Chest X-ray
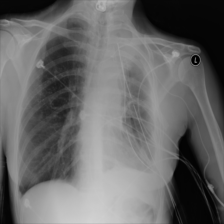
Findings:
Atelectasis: negative
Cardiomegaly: negative
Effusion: negative
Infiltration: negative
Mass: negative
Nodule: negative
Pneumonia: negative
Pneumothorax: negative
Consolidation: negative
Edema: negative
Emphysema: negative
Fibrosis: negative
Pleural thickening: negative
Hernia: negative